Field crop: tomato
Growth stage: 2
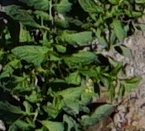
Species: tomato